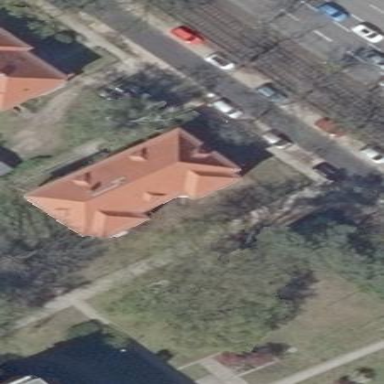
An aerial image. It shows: Historic building with apartments. The building has hipped roof made of red roof tiles.